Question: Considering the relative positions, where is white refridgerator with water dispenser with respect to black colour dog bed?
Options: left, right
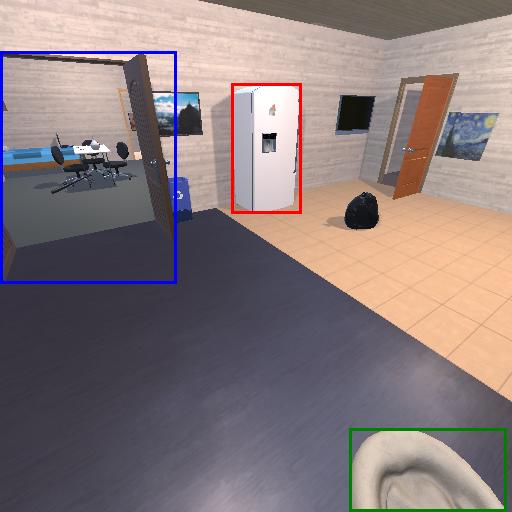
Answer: left